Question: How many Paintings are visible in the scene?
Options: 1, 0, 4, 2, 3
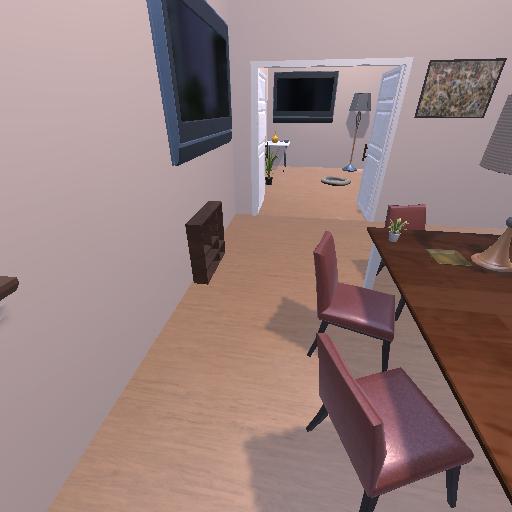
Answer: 1